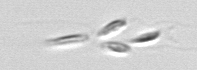
Label: Dinobryon